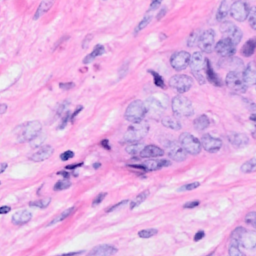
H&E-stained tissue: Breast